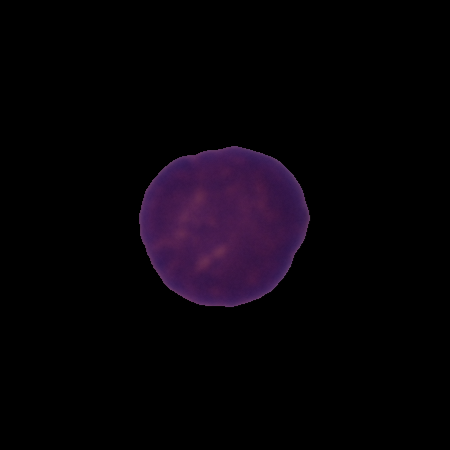
Label: healthy